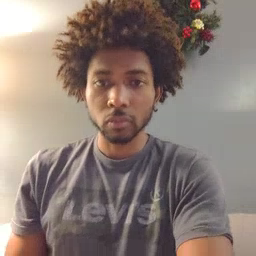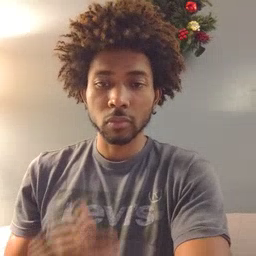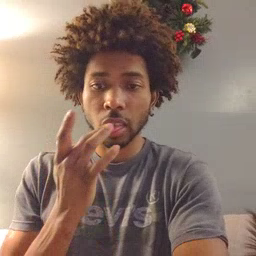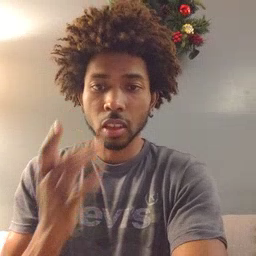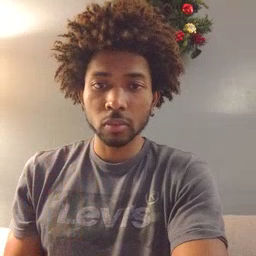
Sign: taste